Question: i created user control which looks like this:

and code behind looks like:
'''
using System;
using System.Windows.Forms;
namespace Controlls
{
public partial class Toolbar : UserControl
{
public Toolbar()
{
InitializeComponent();
}
private void pbNaprej_Click(object sender, EventArgs e)
{
}
private void pbNazaj_Click(object sender, EventArgs e)
{
}
private void pbNovo_Click(object sender, EventArgs e)
{
}
private void bpbBrisi_Click(object sender, EventArgs e)
{
}
private void pbPotrdi_Click(object sender, EventArgs e)
{
}
private void txtOd_TextChanged(object sender, EventArgs e)
{
}
}
}
'''
now i move this UC to form but there is a problem. How to get this events from UC. I need to implement click events for buttons in form where i use this user control. What i can see is that i can use it like one component and i can not get separate buttons from it.
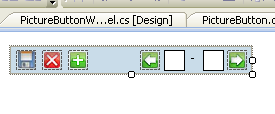
Answer: Add 2 event handlers for yor control, and subscribe to the toobox event at the place you use it:
'''
using System;
using System.Windows.Forms;
namespace Controlls
{
public enum ToolboxButtonType { Potrdi, Brisi, Novo, Nazaj, Naprej }
public partial class Toolbar : UserControl
{
public Toolbar()
{
InitializeComponent();
}
private void pbNaprej_Click(object sender, EventArgs e)
{
OnToolboxClick(ToolboxButtonType.Naprej);
}
private void pbNazaj_Click(object sender, EventArgs e)
{
OnToolboxClick(ToolboxButtonType.Nazaj);
}
private void pbNovo_Click(object sender, EventArgs e)
{
OnToolboxClick(ToolboxButtonType.Novo);
}
private void bpbBrisi_Click(object sender, EventArgs e)
{
OnToolboxClick(ToolboxButtonType.Brisi);
}
private void pbPotrdi_Click(object sender, EventArgs e)
{
OnToolboxClick(ToolboxButtonType.Potrdi);
}
private void txtOd_TextChanged(object sender, EventArgs e)
{
OnTextChanged(txtOd.Text);
}
}
private OnToolboxClick(ToolboxButtonType button)
{
if (ToolboxClick != null)
{
ToolboxClick(this, new ToolboxClickEventArgs(button));
}
}
private OnTextChanged(string text)
{
if (ToolboxTextChanged!= null)
{
ToolboxTextChanged(this, new ToolboxTextChangedEventArgs(text));
}
}
public class ToolboxTextChangedEventArgs: EventArgs
{
public string Text { get; private set; }
public ToolboxClickEventArgs(string text) { Text = text; }
}
public class ToolboxClickEventArgs : EventArgs
{
public ToolboxButtonType Button { get; private set; }
public ToolboxClickEventArgs(ToolboxButtonType button) { Button = button; }
}
public event EventHandler<ToolboxClickEventArgs> ToolboxClick;
public event EventHandler<ToolboxTextChangedEventArgs> ToolboxTextChanged;
}
'''
For example:
'''
//Toolbar toolbar = new Toolbar();
toolbar.ToolboxTextChanged += (s, e) => { btn1.Text = e.Text; };
toolbar.ToolboxClick += (s, e) =>
{
swith(e.Button)
{
case ToolboxButtonType.Brisi: //
break;
default:
break;
}
};
'''